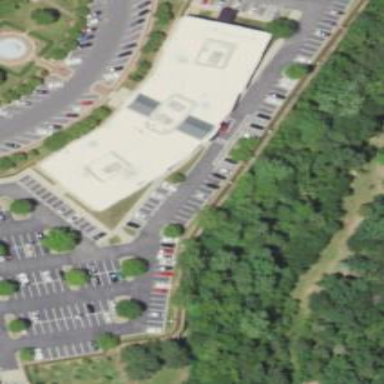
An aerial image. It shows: Retail building.